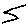
Label: zigzag